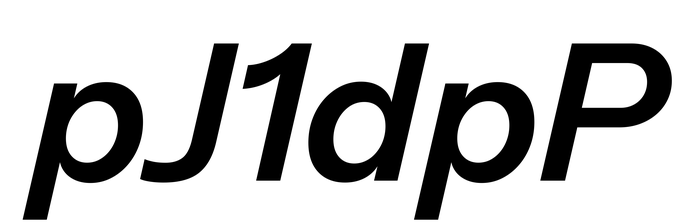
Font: InstrumentSans-Italic_SemiBold_Italic